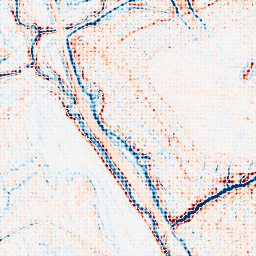
Category: edge_preserving
Decomposition family: anisotropic_diffusion
Decomposition parameters: iterations: 20
kappa: 100
gamma: 0.1
Upsampling method: sinc_blackman
Upsampling parameters: scale: 8
kernel_size: 8
Upsampling scale: 8